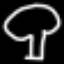
Label: mushroom